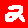
Digit: 2